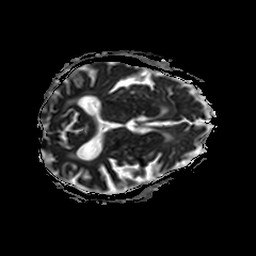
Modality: ADC
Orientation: axial
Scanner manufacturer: philips
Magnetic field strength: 3 T
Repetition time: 3.339 s
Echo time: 0.076 s